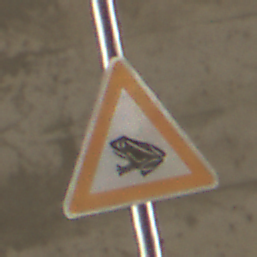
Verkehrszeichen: AmphibienwanderungRechts
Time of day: Midday
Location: Roofed (Tunnel)
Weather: NotSpecified
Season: NotSpecified
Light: Natural